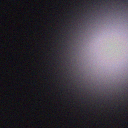
Screen state: off